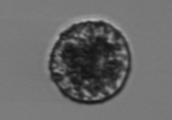
Label: Vicicitus_globosus